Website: macys
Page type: billing-address
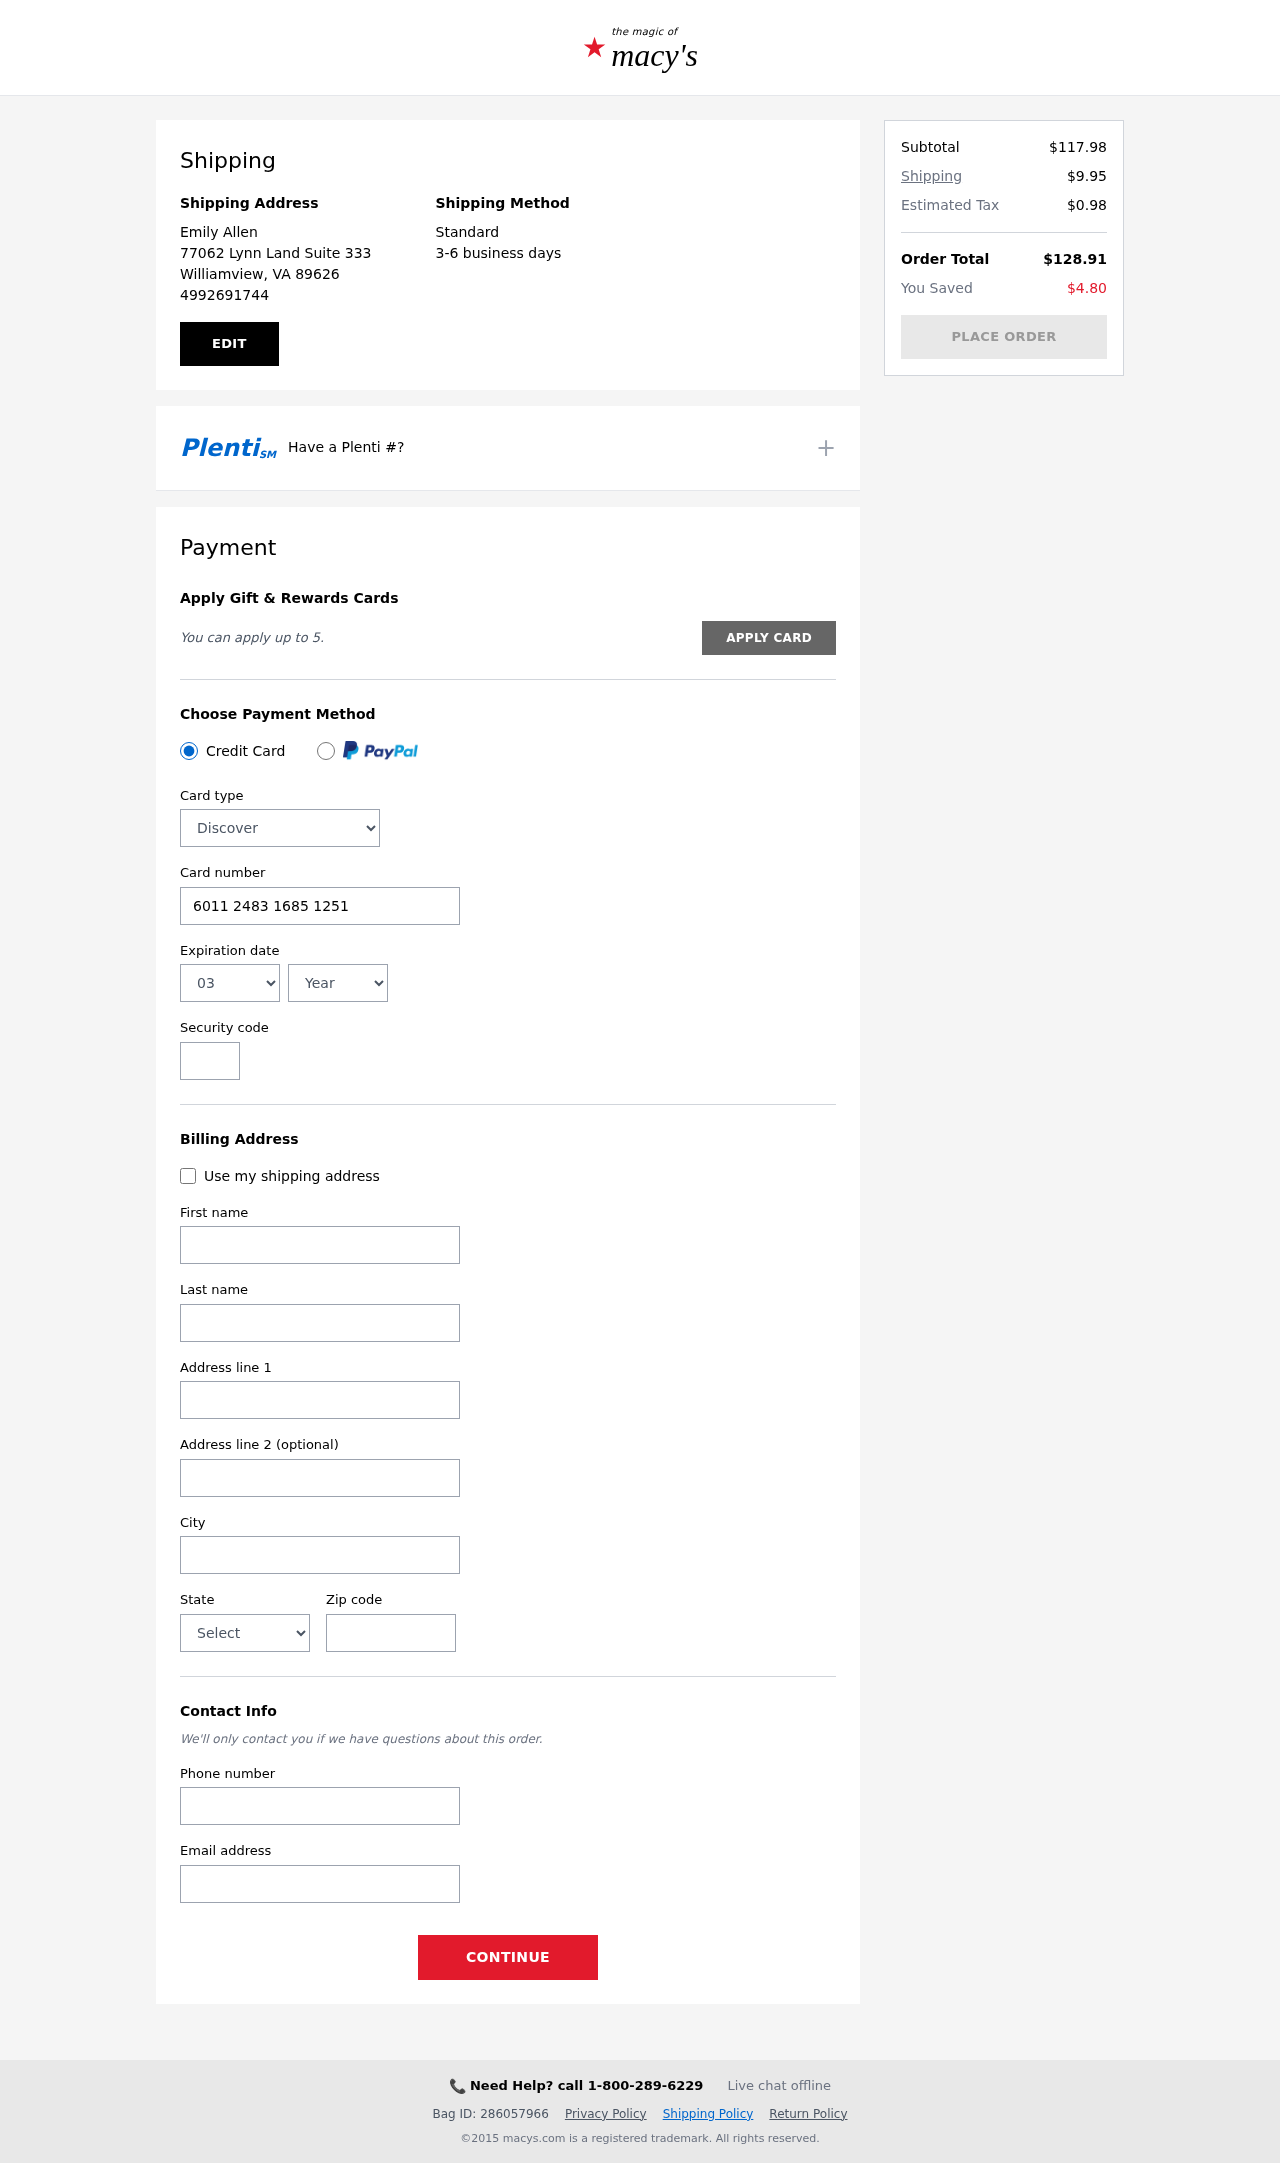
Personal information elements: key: PII_CARD_CVV
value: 668
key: PII_CARD_EXPIRY_MONTH
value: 03
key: PII_CARD_EXPIRY_YEAR
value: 27
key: PII_CARD_NUMBER
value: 6011 2483 1685 1251
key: PII_CARD_TYPE
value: Discover
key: PII_CITY
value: Williamview
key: PII_CITY_STATE_ZIP
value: Williamview, VA 89626
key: PII_EMAIL
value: emily.allen@gmail.com
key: PII_FIRSTNAME
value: Emily
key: PII_FULLNAME
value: Emily Allen
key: PII_LASTNAME
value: Allen
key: PII_PHONE
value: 4992691744
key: PII_POSTCODE
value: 89626
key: PII_STATE
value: Virginia
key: PII_STREET
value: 77062 Lynn Land Suite 333
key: PII_STREET2
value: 22967 Frye Ports Suite 112
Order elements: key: ORDER_SUBTOTAL
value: $117.98
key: ORDER_SHIPPING_COST
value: $9.95
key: ORDER_TAX
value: $0.98
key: ORDER_TOTAL
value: $128.91
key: ORDER_SAVINGS
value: $4.80